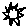
Label: sun